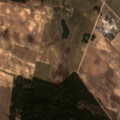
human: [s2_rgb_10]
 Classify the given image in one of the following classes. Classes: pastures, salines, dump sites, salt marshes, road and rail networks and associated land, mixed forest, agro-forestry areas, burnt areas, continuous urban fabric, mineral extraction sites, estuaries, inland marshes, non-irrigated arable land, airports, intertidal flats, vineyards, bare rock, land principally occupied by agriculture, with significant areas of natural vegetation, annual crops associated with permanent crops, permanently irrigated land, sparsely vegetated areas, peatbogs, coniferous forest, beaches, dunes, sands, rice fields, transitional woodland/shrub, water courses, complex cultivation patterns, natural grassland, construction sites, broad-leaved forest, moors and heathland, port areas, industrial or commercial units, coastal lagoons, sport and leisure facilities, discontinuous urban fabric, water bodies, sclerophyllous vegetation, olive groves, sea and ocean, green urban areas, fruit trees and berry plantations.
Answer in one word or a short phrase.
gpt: discontinuous urban fabric, non-irrigated arable land, coniferous forest